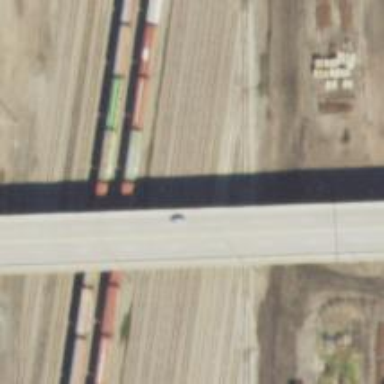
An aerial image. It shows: Railway yard.